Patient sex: F
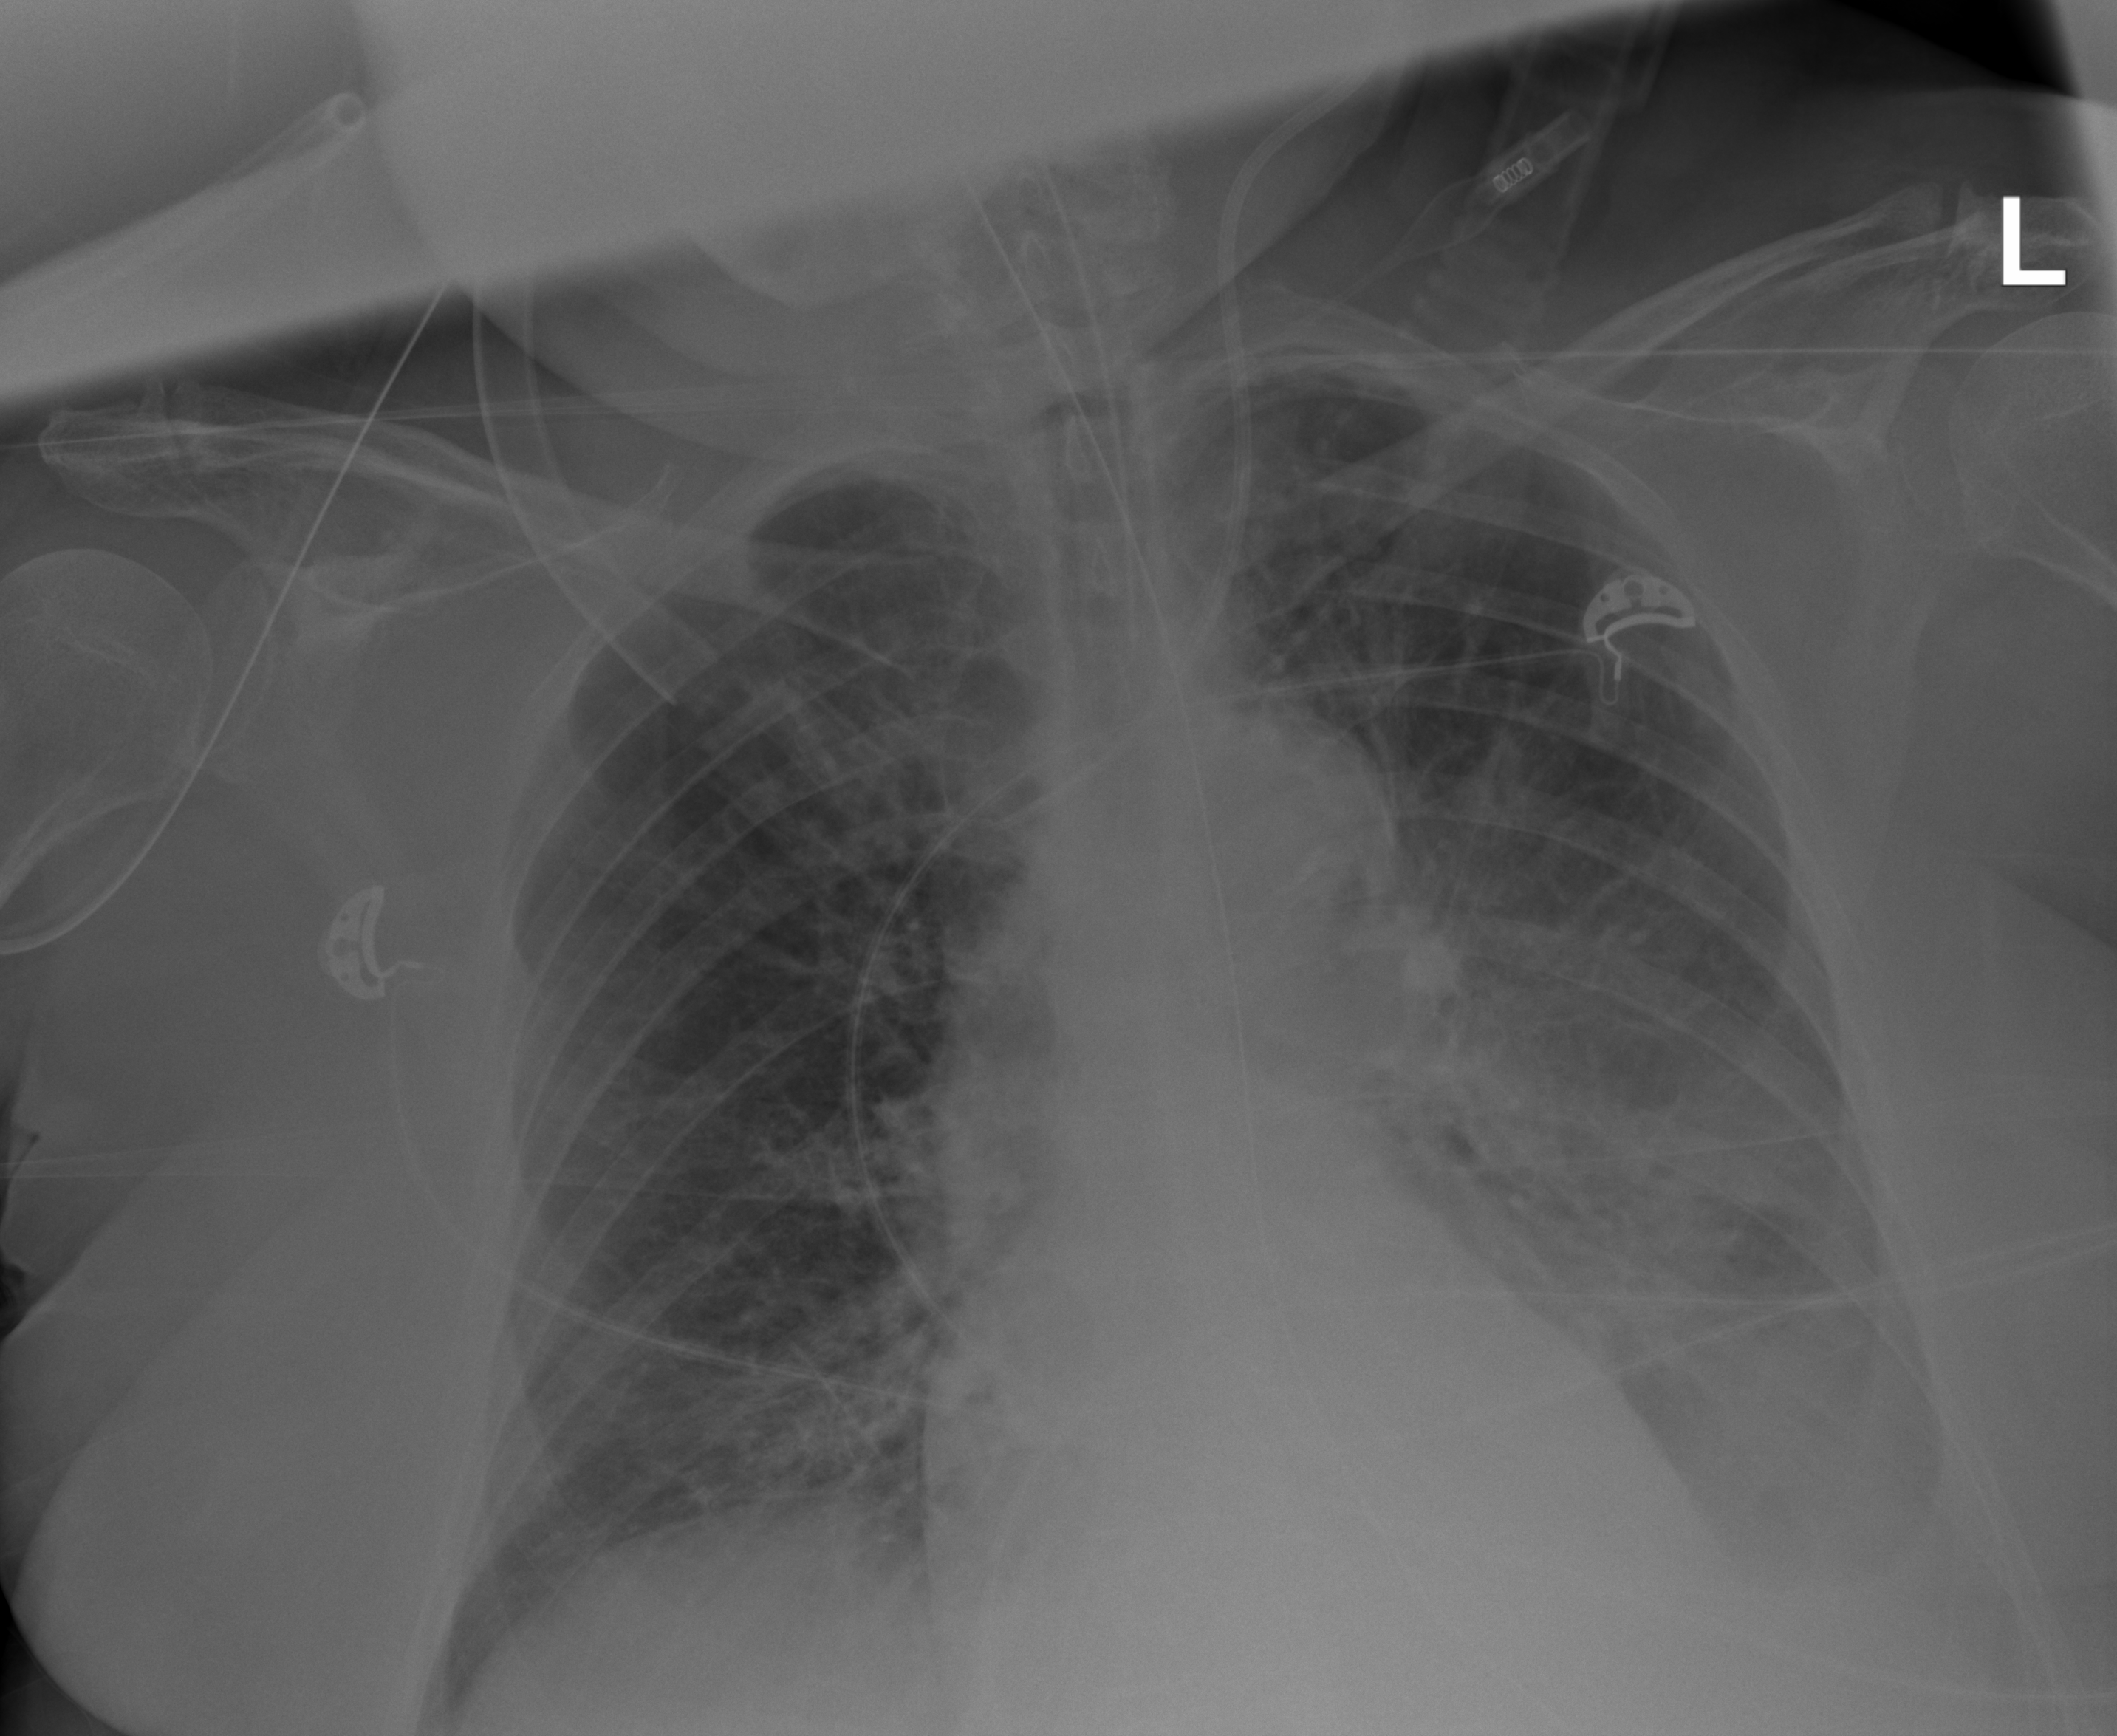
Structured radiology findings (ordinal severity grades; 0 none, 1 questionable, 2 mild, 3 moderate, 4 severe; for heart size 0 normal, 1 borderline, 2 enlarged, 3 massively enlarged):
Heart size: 0
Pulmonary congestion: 0
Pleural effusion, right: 0
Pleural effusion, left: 3
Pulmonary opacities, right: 0
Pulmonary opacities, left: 2
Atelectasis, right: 2
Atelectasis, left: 3